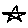
Label: star